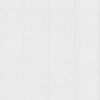
Label: dusty